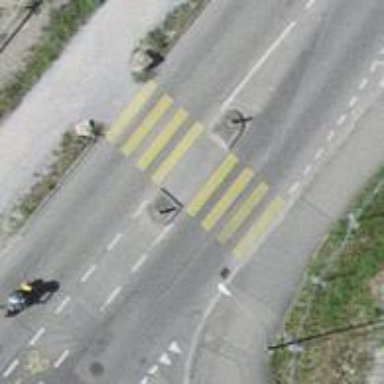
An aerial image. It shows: Marked asphalt footway with marked crossing. The crossing includes island.